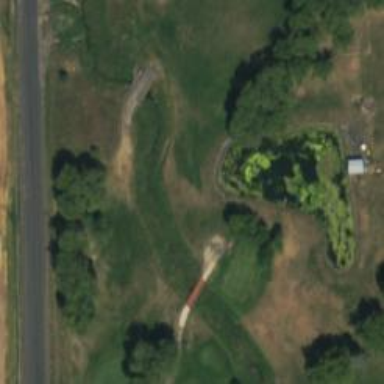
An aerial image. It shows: Golf tee.